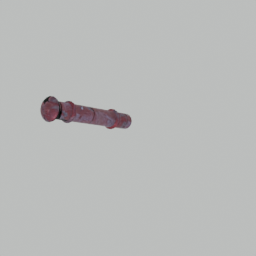
Label: architecture